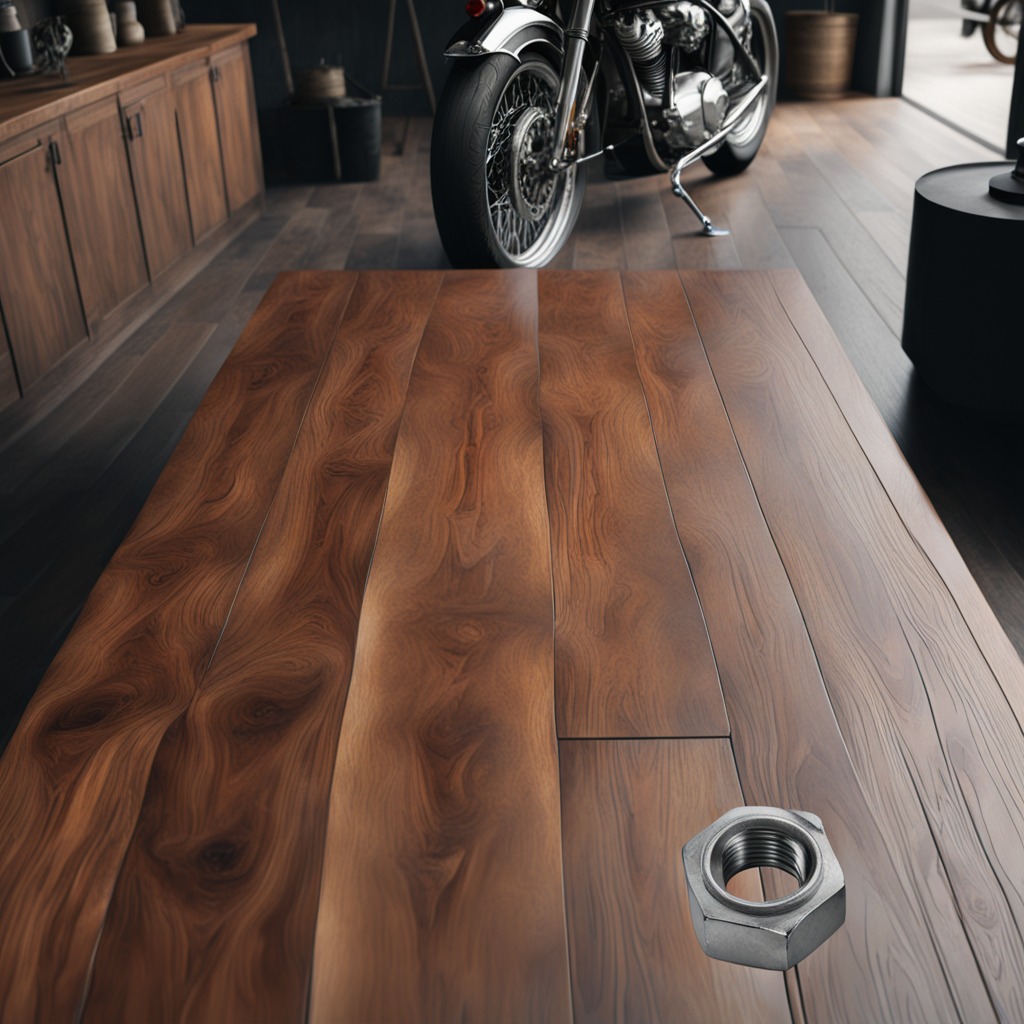
A metal nut is lying on the wooden table in a vintage motorcycle garage.